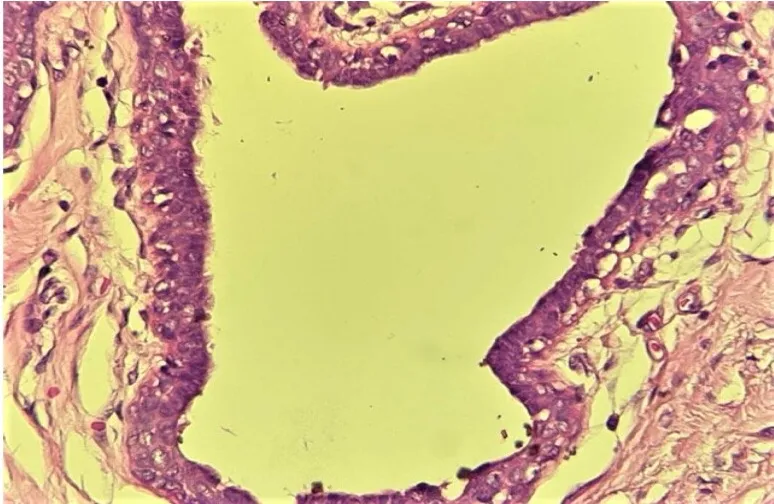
High power view showing a duct lined by a three-layer epithelium (luminal, intermediate and myoepithelial), cuffed by a loose stroma. (40x Magnification; Hematoxylin-Eosin staining).
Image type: pathology (h&e)